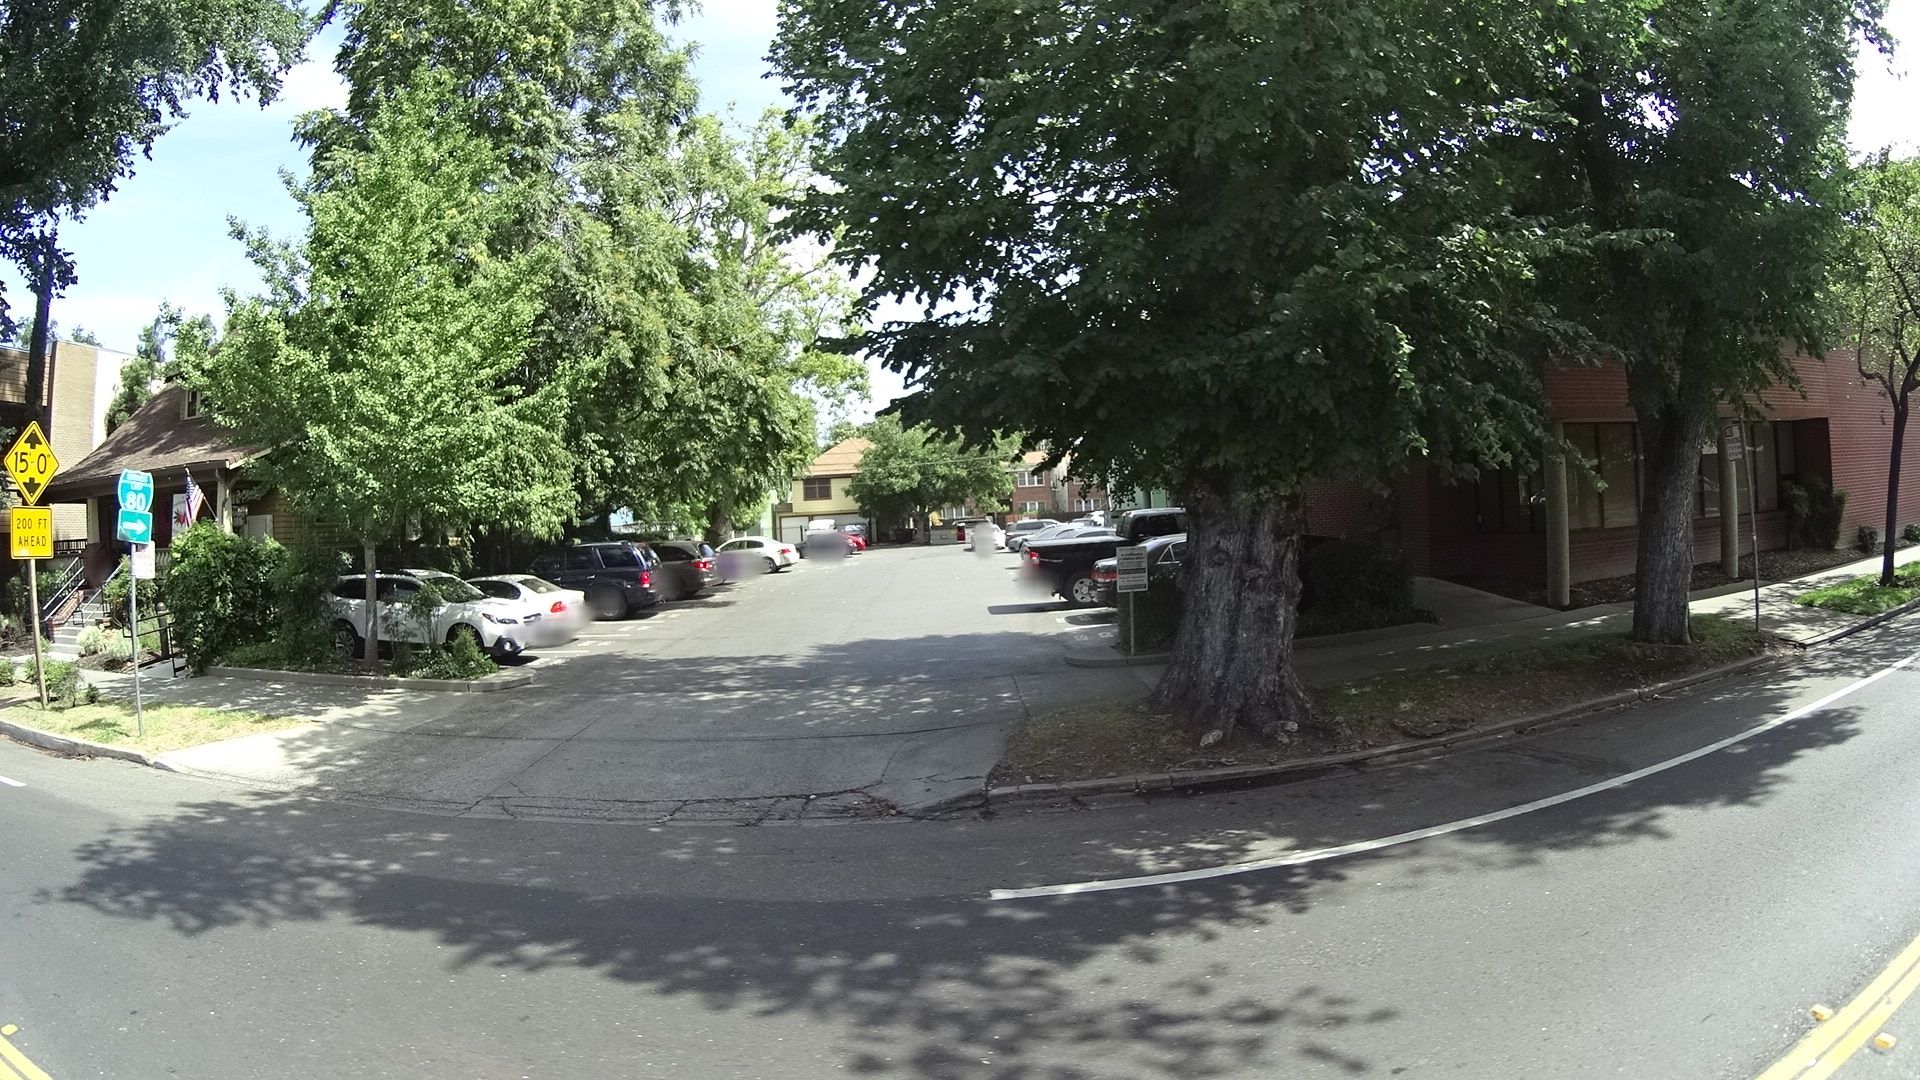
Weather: clear
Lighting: day
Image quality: good
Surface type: driving surface
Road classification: secondary
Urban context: urban centre
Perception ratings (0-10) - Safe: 6.6, Lively: 7.81, Beautiful: 7.94, Boring: 1.3, Depressing: 5.85, Wealthy: 7.03